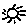
Label: sun